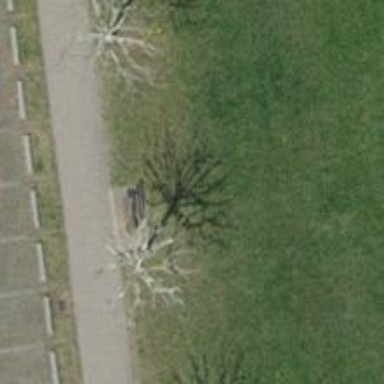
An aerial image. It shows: Brown bench.